Field crop: maize
Growth stage: 1
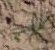
Species: salsola